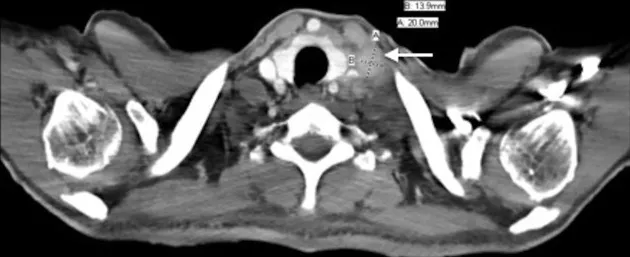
Transverse CT image taken from Patient 1 before treatment. . This image shows a left supraclavicular adenopathy measuring 1.4 x 2.0 cm.
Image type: radiology (ct)